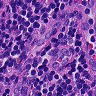
Metastatic tissue present: no